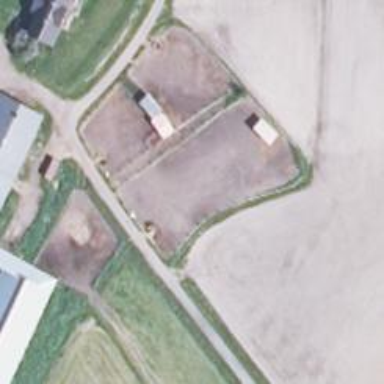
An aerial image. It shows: Fence surrounding area designated for animal keeping.